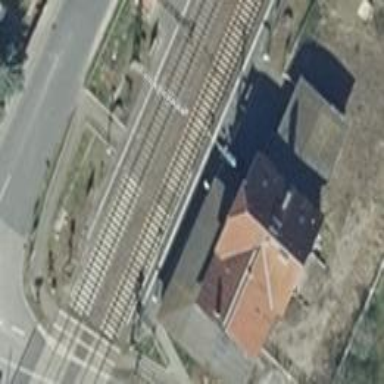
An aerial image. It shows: Train station with spur service.